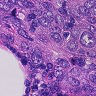
Metastatic tissue present: yes